Question: Is there a way to set the PointAnchor of a Callout control 'Microsoft.Expression.Controls' to a WPF Control ,
i've tried something like
'''
public static void PointMe(this Callout me,UIElement ui)
{
Me.AnchorPoint = ????? // don't know how to get the ui coordinates
}
'''

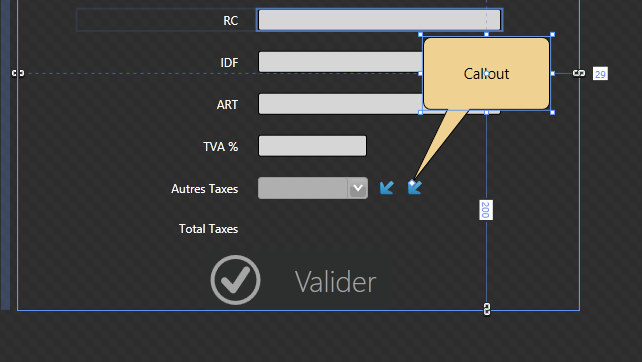
Answer: Based on the OP's re-explanation that the desired result is to move the AnchorPoint and not the entire Callout, I'm adding another answer so that my first answer can be left for other's use if needed since it moves the Callout.
---
There doesn't seem to be any built-in framework method to move a Callout's AnchorPoint relative to another element on the screen.
The AnchorPoint of a Callout is based on the of the Callout's top and left corner. You can move the AnchorPoint by calculating the distance between the Callout and any other element and then do a bit of math to come up with the relative positioning. The following work:
'''
<Window x:Class="so.ExpCallout.MainWindow"
xmlns="http://schemas.microsoft.com/winfx/2006/xaml/presentation"
xmlns:x="http://schemas.microsoft.com/winfx/2006/xaml"
xmlns:ed="http://schemas.microsoft.com/expression/2010/drawing"
Title="Callout Anchor Point"
Width="625"
Height="350"
WindowStartupLocation="CenterScreen">
<Grid x:Name="LayoutRoot">
<ed:Callout x:Name="MyCallout"
Width="200"
Height="100"
Margin="200,50,0,0"
HorizontalAlignment="Left"
VerticalAlignment="Top"
AnchorPoint="0,1.5"
CalloutStyle="Rectangle"
Content="Callout"
Stroke="Black" />
<Button x:Name="LeftButton"
Width="100"
Height="25"
Margin="50,200,0,0"
HorizontalAlignment="Left"
VerticalAlignment="Top"
Click="OnLeftButtonClick"
Content="Left" />
<Button x:Name="RightButton"
Width="100"
Height="25"
Margin="450,200,0,0"
HorizontalAlignment="Left"
VerticalAlignment="Top"
Click="OnRightButtonClick"
Content="Right" />
</Grid>
</Window>
'''
'''
using System.Windows;
using System.Windows.Media;
namespace so.ExpCallout
{
/// <summary>
/// Interaction logic for MainWindow.xaml
/// </summary>
public partial class MainWindow : Window
{
public MainWindow()
{
InitializeComponent();
}
private void OnRightButtonClick( object sender, RoutedEventArgs e )
{
AdjustCalloutAnchor( RightButton );
e.Handled = true;
}
private void OnLeftButtonClick( object sender, RoutedEventArgs e )
{
AdjustCalloutAnchor( LeftButton );
e.Handled = true;
}
private void AdjustCalloutAnchor( FrameworkElement el )
{
// locate the positions of the callout and the element to point to
Point calloutPoint = MyCallout.TransformToAncestor( LayoutRoot ).Transform( new Point( 0, 0 ) );
Point elementPoint = el.TransformToAncestor( LayoutRoot ).Transform( new Point( 0, 0 ) );
double vertOffset = calloutPoint.Y + MyCallout.ActualHeight;
double horizOffset = elementPoint.X;
if( calloutPoint.X > elementPoint.X )
{
// increase the horizontal offset if the callout
// is to the right of the element
horizOffset += el.ActualWidth;
}
double vertDistance = ( elementPoint.Y + el.ActualHeight ) - vertOffset;
double horizDistance = calloutPoint.X - horizOffset;
// add some cushion between the element and the new AnchorPoint
int pad = 5;
// the AnchorPoint is a relative distance based on the actual height
// and width of the callout.
double x = ( horizDistance / ( MyCallout.ActualWidth + pad ) ) * -1;
double y = ( vertDistance / ( MyCallout.ActualHeight + pad ) ) + 1;
// set the new AnchorPoint location
MyCallout.AnchorPoint = new Point( x, y );
MyCallout.Content = string.Format( "I'm pointing at {0}", el.Name );
}
}
}
'''